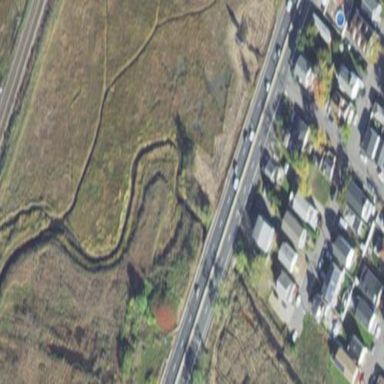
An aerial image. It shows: Saltmarsh wetland area.